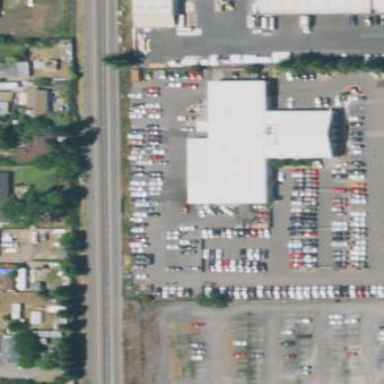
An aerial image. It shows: Building housing car shop.